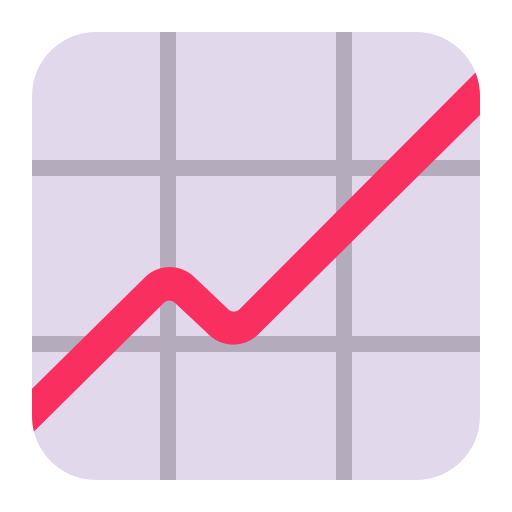
chart increasing flat